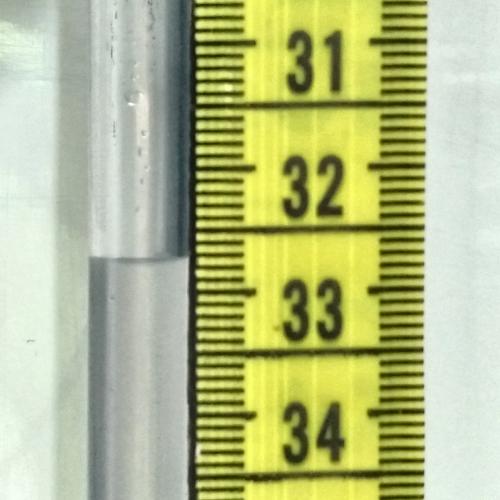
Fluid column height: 32.7 cm